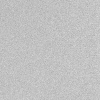
Atmospheric dust classification: dusty